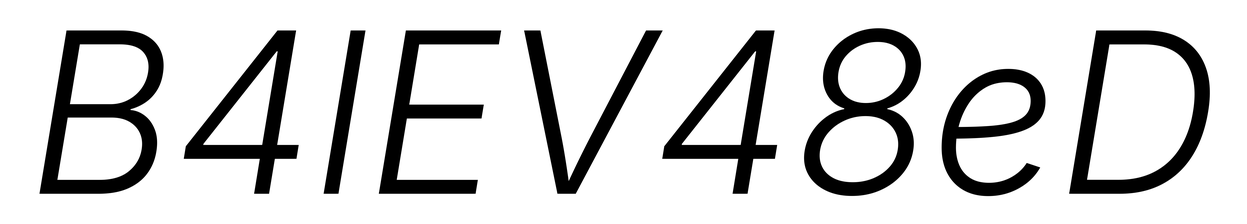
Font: Inter-Italic_Light_Italic